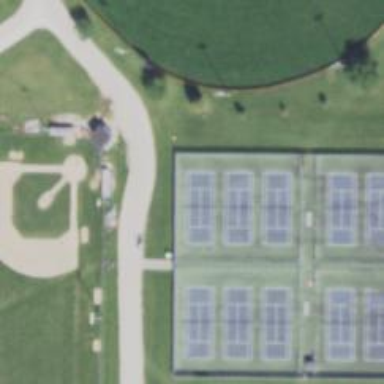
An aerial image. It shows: Leisure park with tennis court. The court is located on pitch.